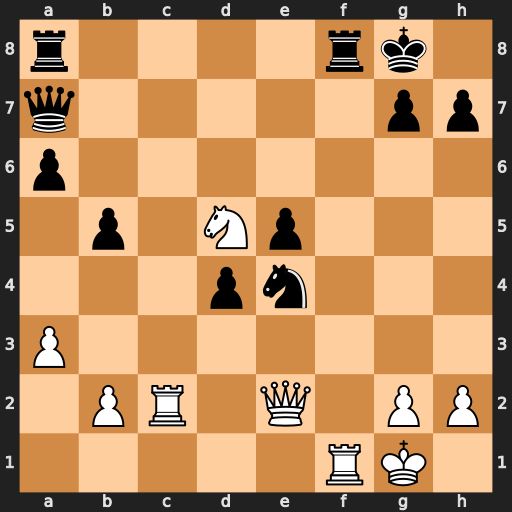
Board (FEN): r4rk1/q5pp/p7/1p1Np3/3pn3/P7/1PR1Q1PP/5RK1
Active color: w
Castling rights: -
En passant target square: -
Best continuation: Qxe4 d3+ Rcf2